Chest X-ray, PA view. Patient: 52 years old, sex M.
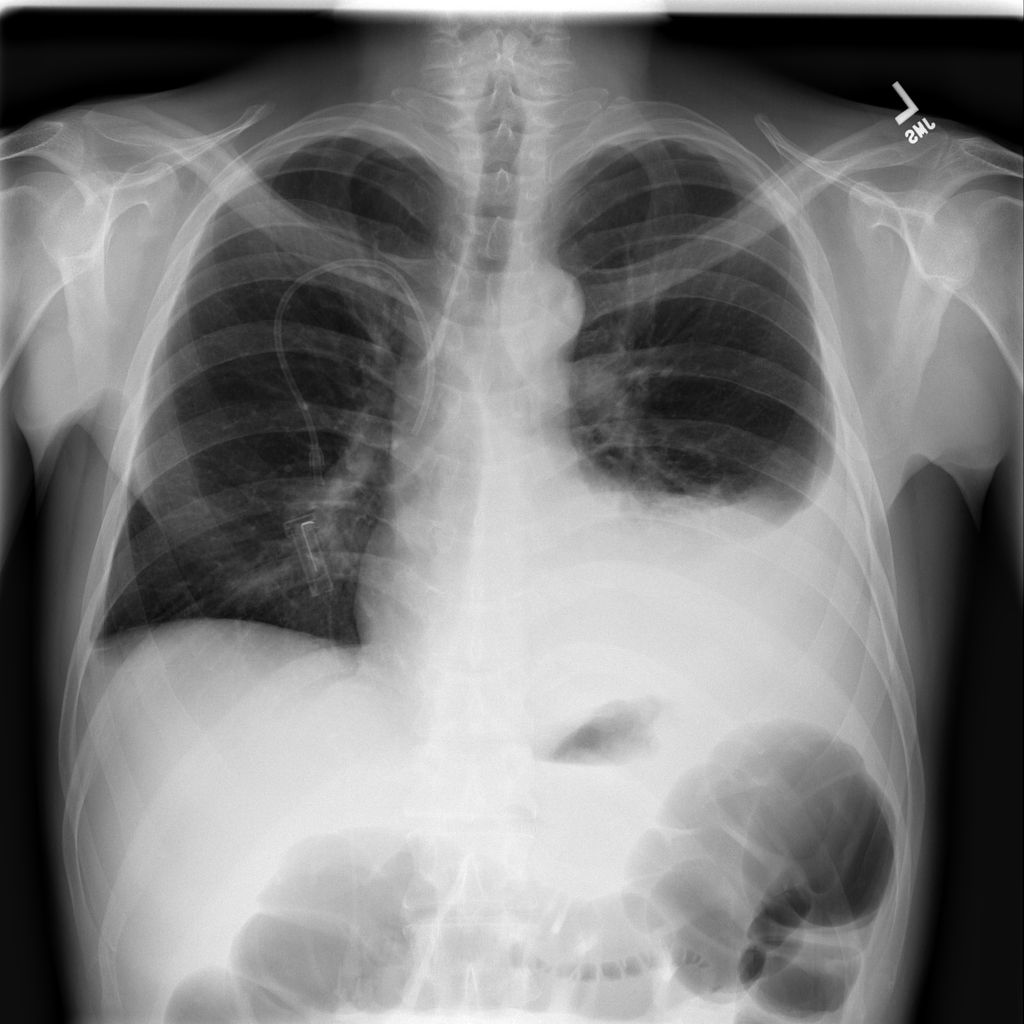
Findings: Effusion